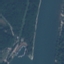
Land use / land cover: River